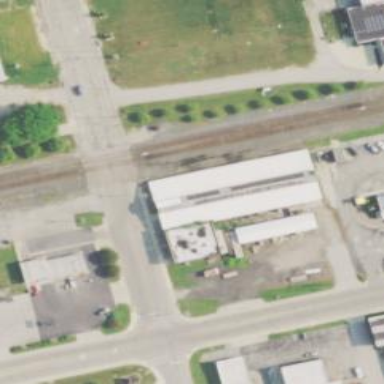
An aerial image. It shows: Railway crossover.